Field crop: tomato
Growth stage: 2
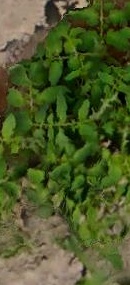
Species: tomato